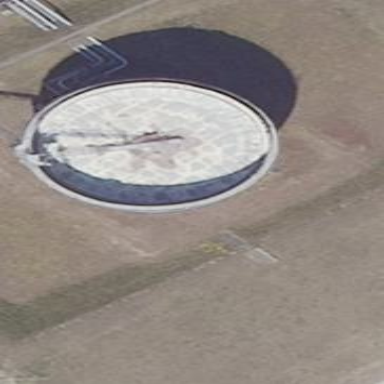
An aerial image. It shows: Storage tank created as man-made structure.